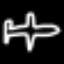
Label: airplane